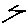
Label: zigzag